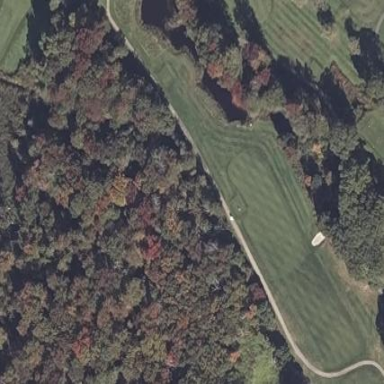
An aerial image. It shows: Golf fairway surrounded by grass.